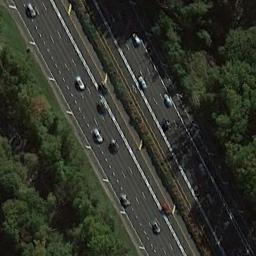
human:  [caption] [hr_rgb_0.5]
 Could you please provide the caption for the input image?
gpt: There was not a single car on the motorway .

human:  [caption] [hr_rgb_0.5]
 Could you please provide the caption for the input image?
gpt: A straight freeway goes through the forest with many dark green trees and some cars are driving on the freeway .

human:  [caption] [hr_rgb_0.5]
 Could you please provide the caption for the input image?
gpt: The freeway goes through the forest with some cars .

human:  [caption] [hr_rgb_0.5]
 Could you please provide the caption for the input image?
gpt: There are large green forests around the freeway and there are many cars on the freeway .

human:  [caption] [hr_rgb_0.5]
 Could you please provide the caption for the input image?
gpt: There are green belts beside the freeway .